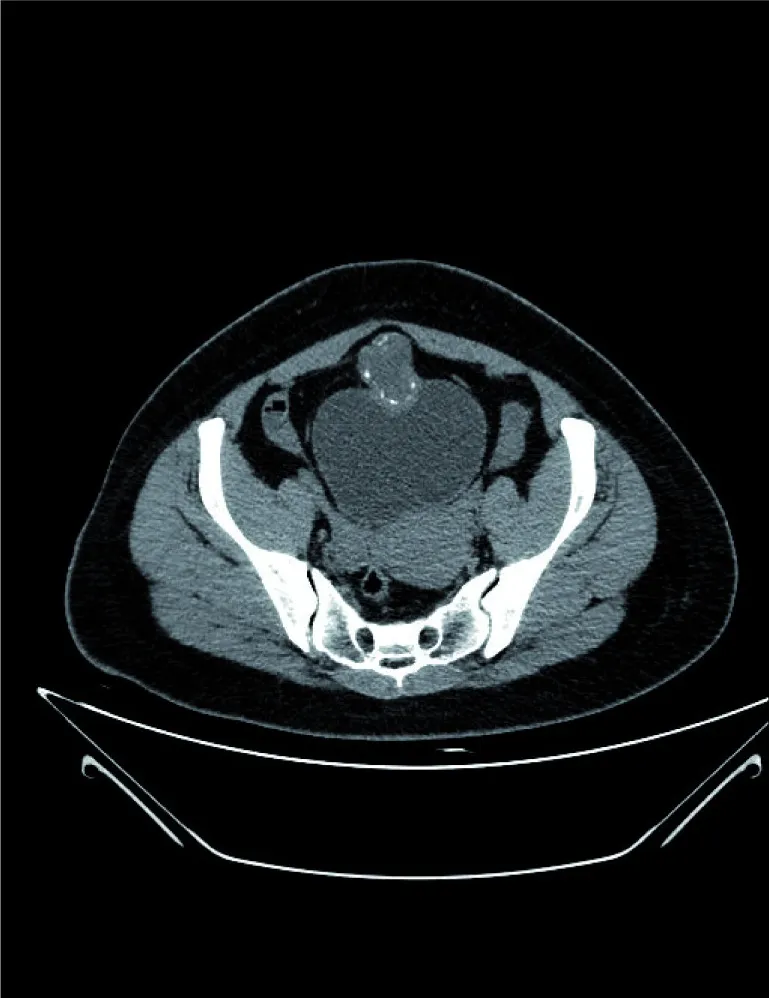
Lower abdominal CT scan showing superior and anterior bladder mass and cystic lesions with peripheral calcifications.
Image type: radiology (ct)